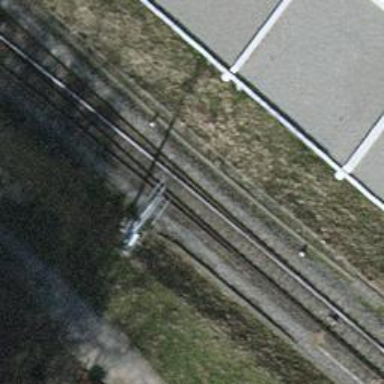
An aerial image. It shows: Railway switch.